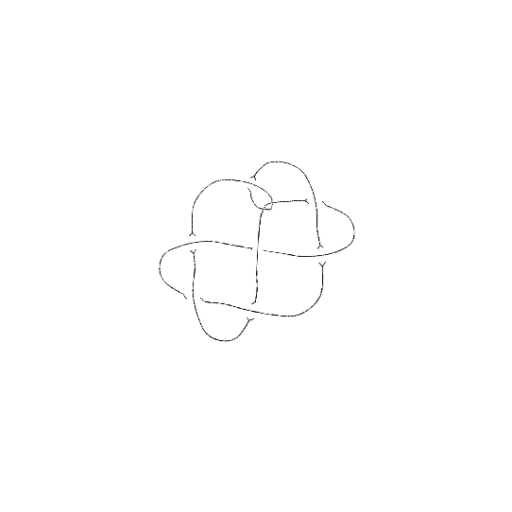
Crossing number: 9